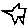
Label: star